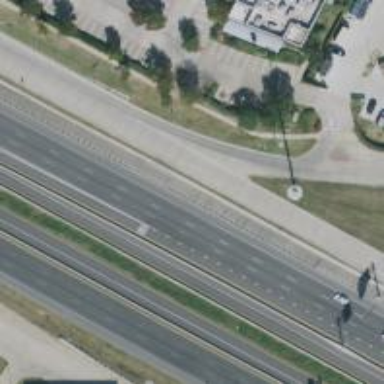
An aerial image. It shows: Secondary link road.